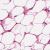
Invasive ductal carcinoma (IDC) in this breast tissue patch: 0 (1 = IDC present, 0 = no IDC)